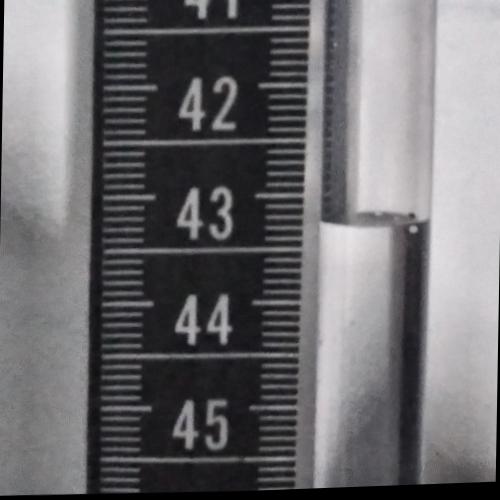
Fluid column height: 43.4 cm